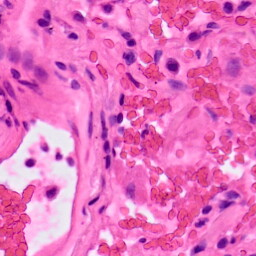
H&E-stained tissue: Lung